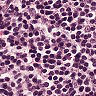
Metastatic tissue present: no